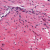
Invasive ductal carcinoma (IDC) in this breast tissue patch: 0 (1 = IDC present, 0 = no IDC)